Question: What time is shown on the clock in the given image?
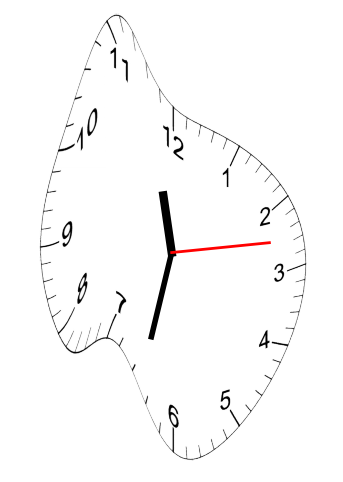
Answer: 11:32:13